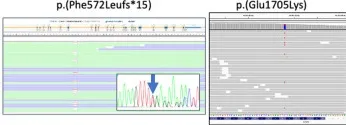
(B) Localization of identified somatic and germline variants. Germline heterozygous T deletion (c.1716del, p. (Phe572LeufsTer15)) and somatic heterozygous substitution c.5113G > A, p. (Glu1705Lys) were detected by next generation sequencing (Illumina, custom metabolic disorders panel) in exon 10 and 27 respectively of the DICER1 gene (LRG_492, NM_177438.3; Sequencing depth was 874 x. And 756 x. Respectively (Integrative Genomic Viewer Software). The germline variant was confirmed by Sanger sequencing (blue arrow).
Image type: pathology (immunostaining)